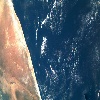
Label: water